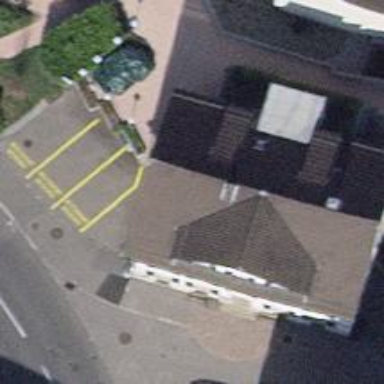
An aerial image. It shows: Restaurant.